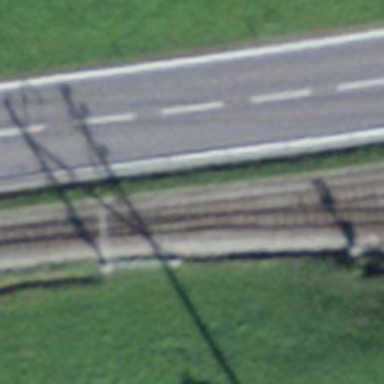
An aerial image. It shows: Narrow-gauge railway with single track. The railway is electrified with contact line.